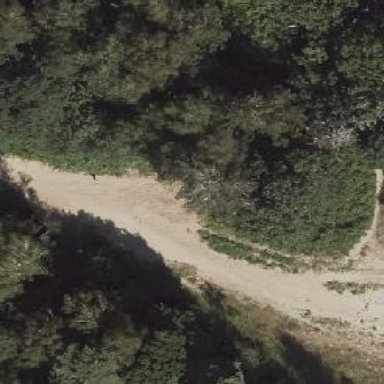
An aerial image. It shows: Sandy path.